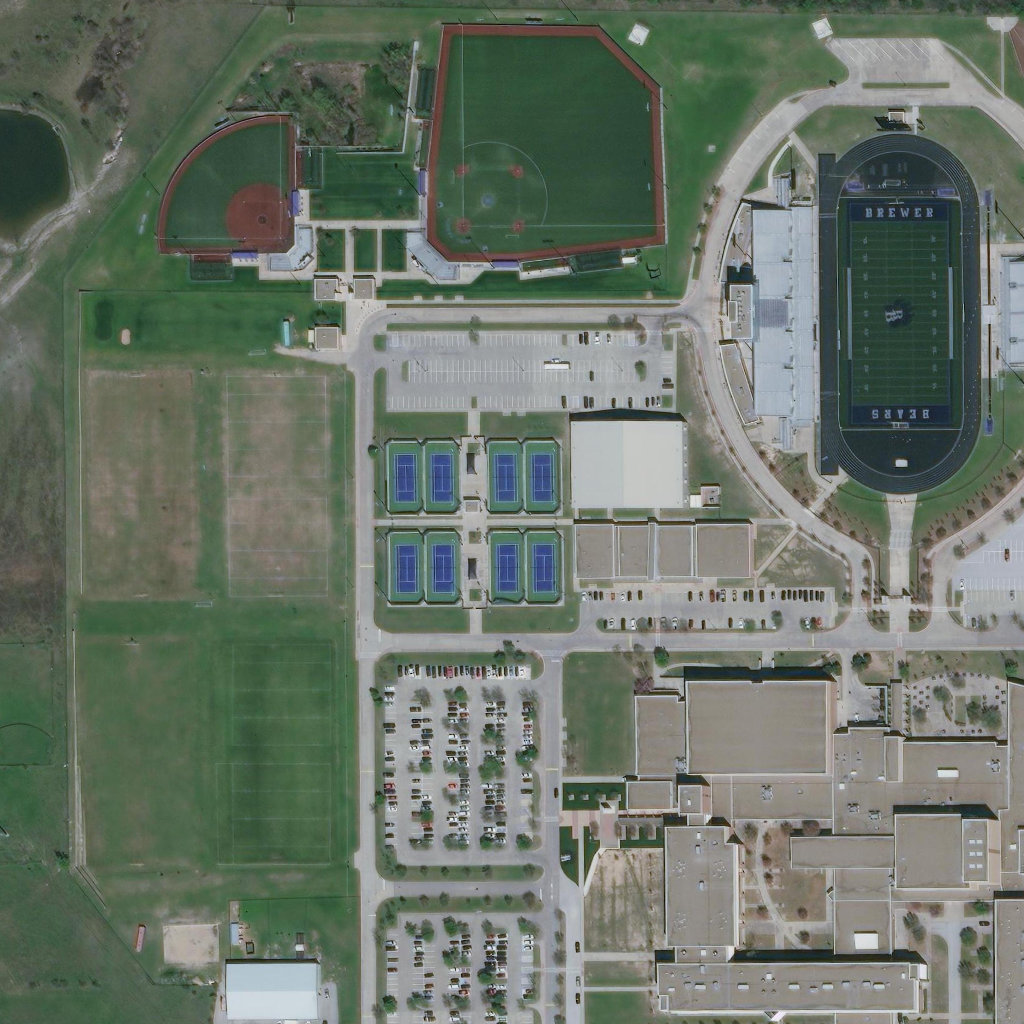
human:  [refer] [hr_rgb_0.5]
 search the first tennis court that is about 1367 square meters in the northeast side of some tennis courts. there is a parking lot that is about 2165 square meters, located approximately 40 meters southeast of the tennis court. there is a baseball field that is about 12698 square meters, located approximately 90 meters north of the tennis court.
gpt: <box>[[47, 43, 54, 50, 0]]</box>